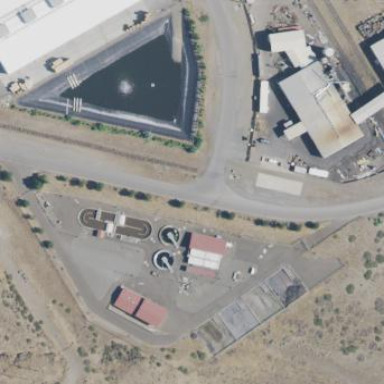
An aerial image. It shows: Wastewater plant.